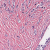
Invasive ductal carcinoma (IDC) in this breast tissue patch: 1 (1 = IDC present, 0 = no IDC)